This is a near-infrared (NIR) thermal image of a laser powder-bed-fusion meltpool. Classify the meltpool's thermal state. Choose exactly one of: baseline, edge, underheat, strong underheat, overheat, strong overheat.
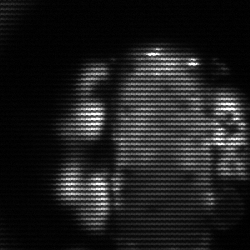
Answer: strong underheat